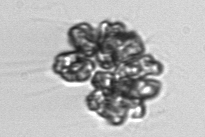
Label: Corymbellus